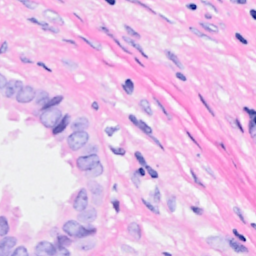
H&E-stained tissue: Breast